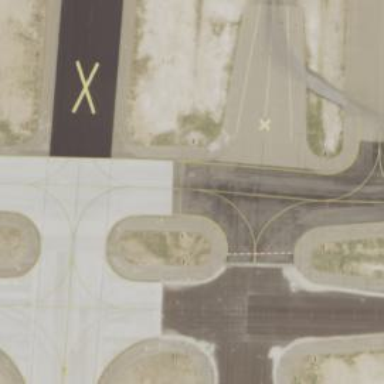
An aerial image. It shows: View of taxiway at the airport.